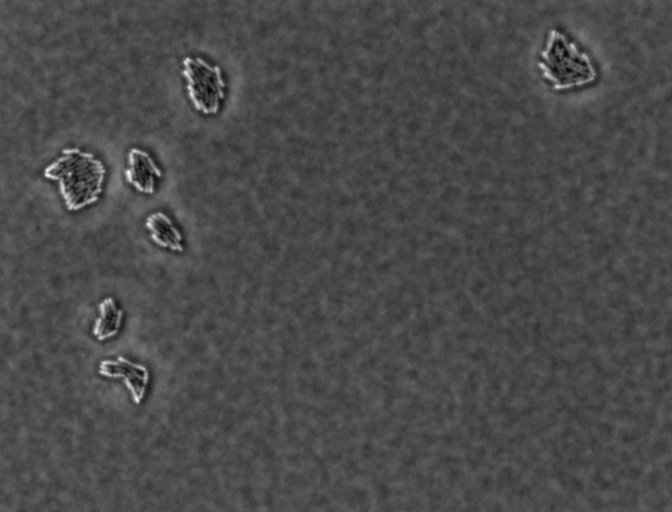
Phase contrast microscopy, 60x objective, 3 h incubation